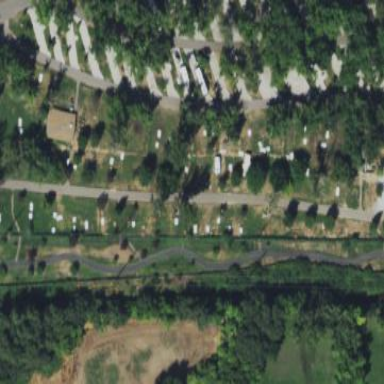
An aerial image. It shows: Campsite for tourism.